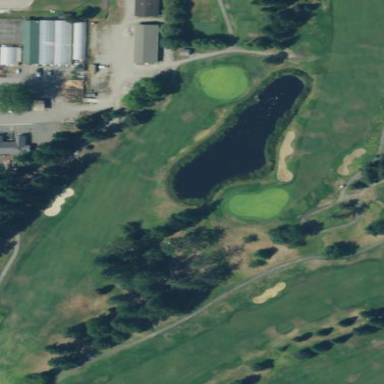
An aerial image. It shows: Water hazard on golf course. The hazard is natural water feature.